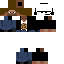
A male human skin with medium skin, wearing brown long hair dressed in a blue hoodie and black pants, featuring a closed mouth.